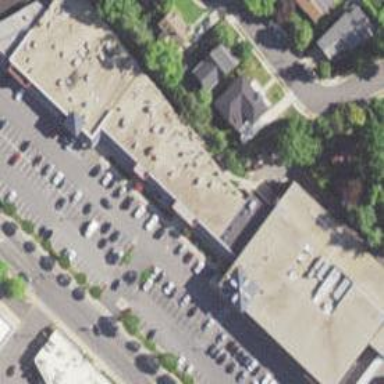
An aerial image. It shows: Retail area.